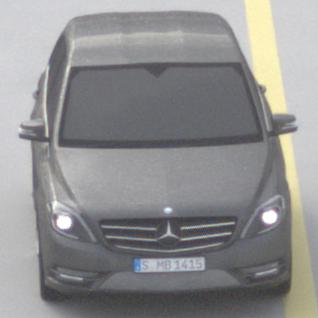
Make: Mercedes-Benz
Model: B 180 BlueEFFICIENCY
Detailed model: B-Class (246)
Model produced from: 2011/11
Model produced until: 2012/10
Doors: 5
Color: gray
Road condition: dry road
Daytime: morning or afternoon
Contrast: low contrast